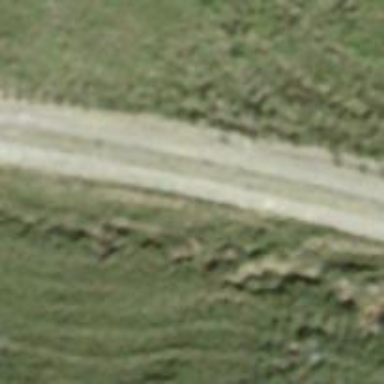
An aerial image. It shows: Gravel track with grade 2 quality.